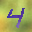
Label: 4